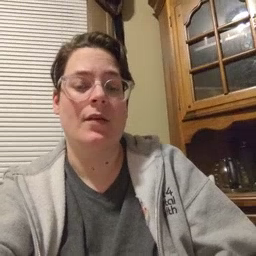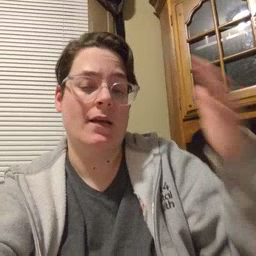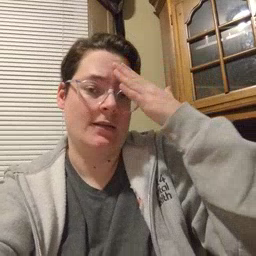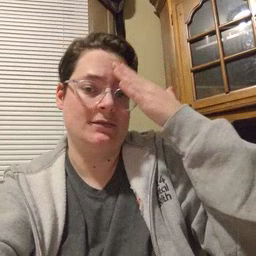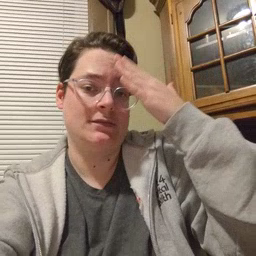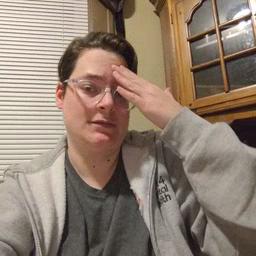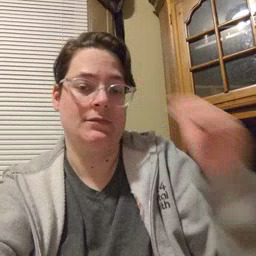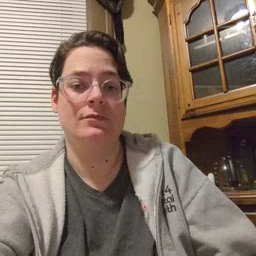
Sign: hat